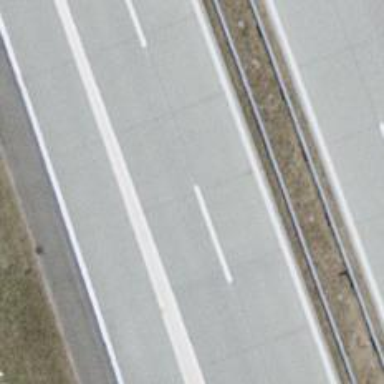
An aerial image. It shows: Motorway junction.